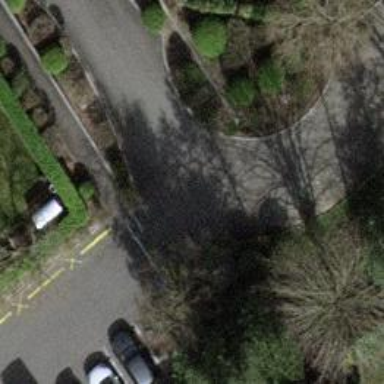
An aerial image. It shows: Pedestrian road.